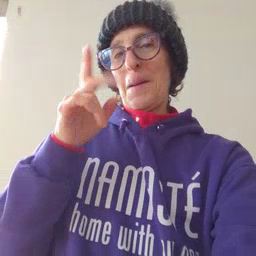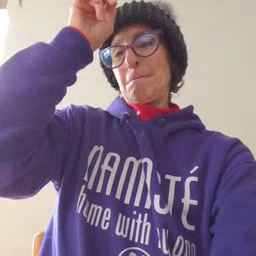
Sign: up